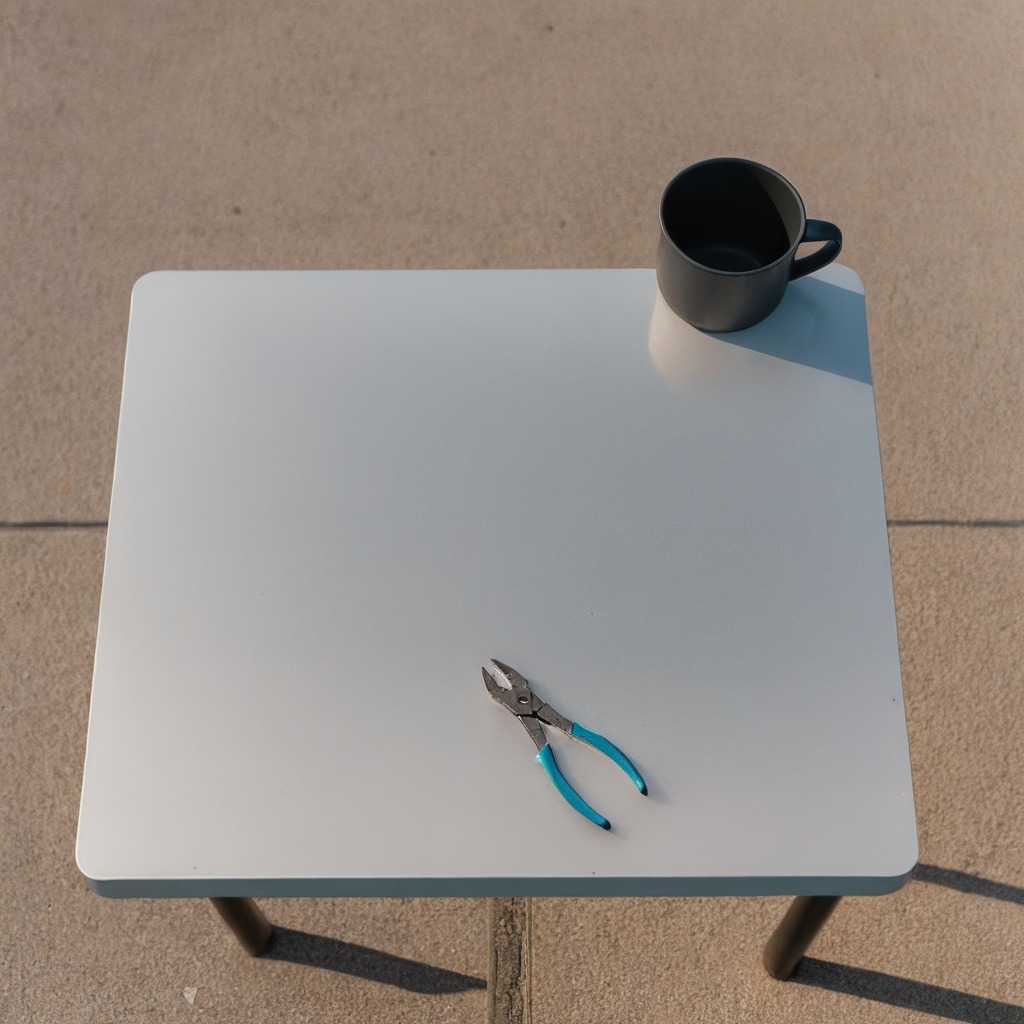
A plier is lying on the table in the background.